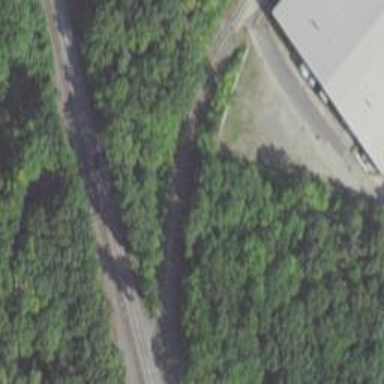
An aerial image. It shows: Rail spur service.